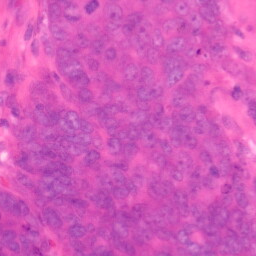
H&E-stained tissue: Colon